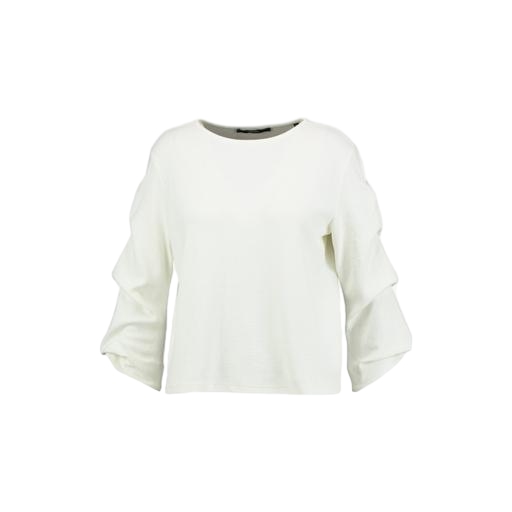
white three-quarter-sleeve top only macy, white dolman-sleeve split-neck top only macy, long-sleeve top, white background